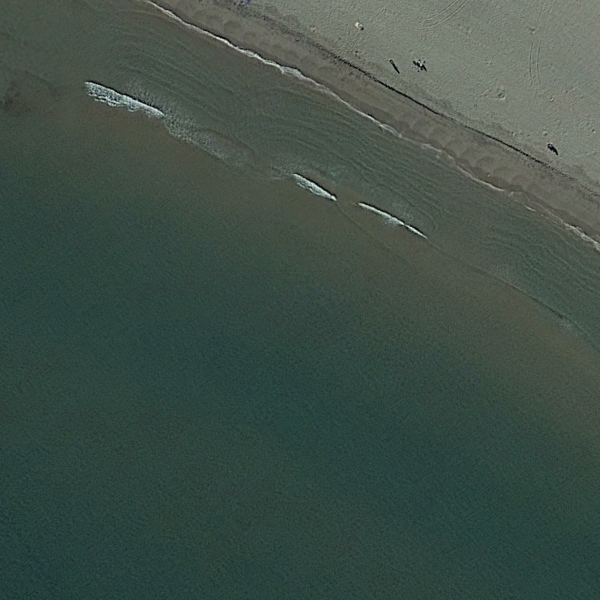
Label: Beach